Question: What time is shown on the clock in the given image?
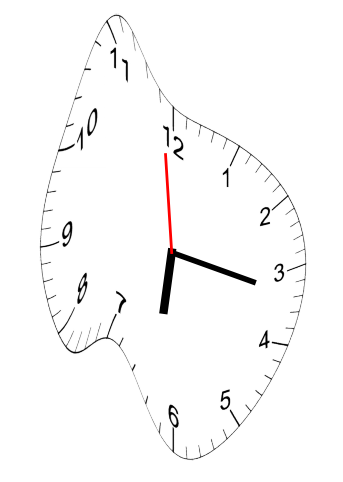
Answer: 06:16:59